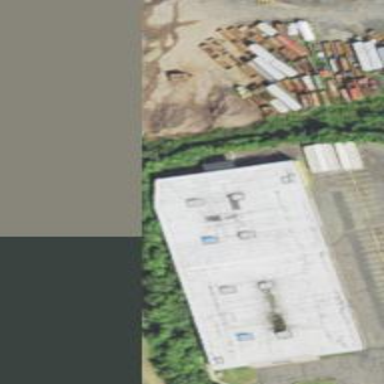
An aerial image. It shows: Commercial building that houses Kids Trampoline Park.